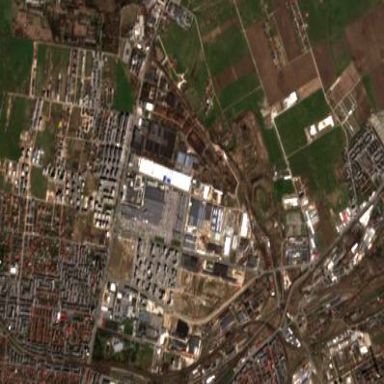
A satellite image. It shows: Historic factory.